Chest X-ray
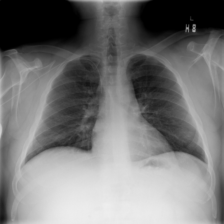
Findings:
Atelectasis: negative
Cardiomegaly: negative
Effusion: negative
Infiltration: negative
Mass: negative
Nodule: negative
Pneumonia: negative
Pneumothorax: negative
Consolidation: negative
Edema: negative
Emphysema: negative
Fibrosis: negative
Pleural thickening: negative
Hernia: negative